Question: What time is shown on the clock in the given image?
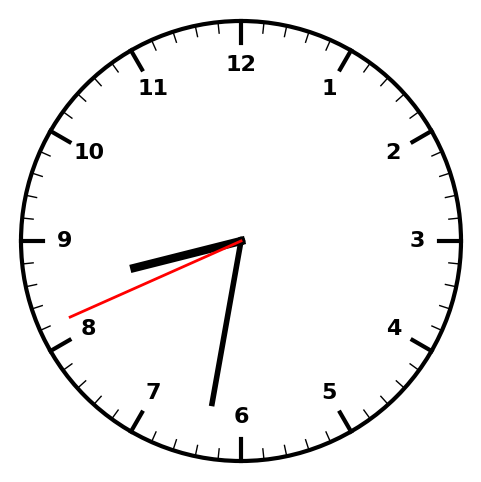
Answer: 08:31:41